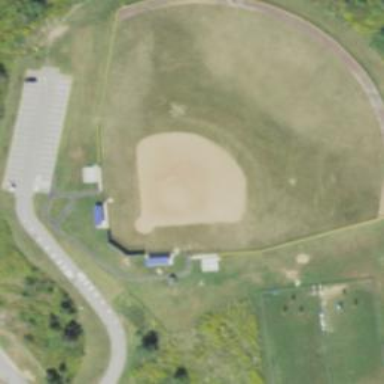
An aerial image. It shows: Baseball pitch for leisure and sports activities.